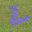
Label: 2